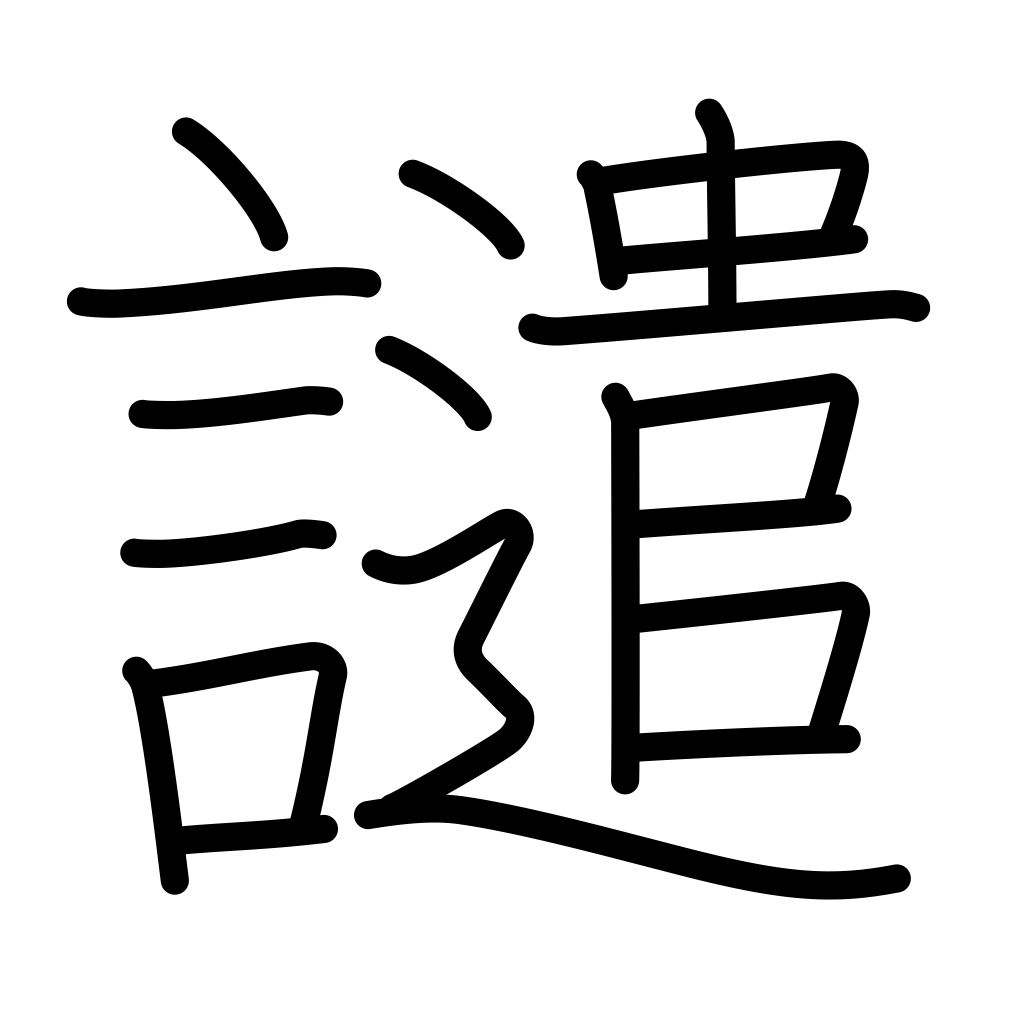
Meaning: reproach